Question: I'm estimating a probability density function (pdf) using matlab.
The code is like this
'''
xi = -2:0.1:2;
a1 = normpdf(xi, 1, 0.3);
a2 = normpdf(xi, -1, 0.3);
subplot(211);
plot(xi, a1+a2);
[f, xs] = ksdensity(a1+a2);
subplot(212);
plot(xs, f);
'''
and pics like this

You see the estimation is not working at all.
So what's wrong here? BTW is there other pdf estimation methods in matlab?
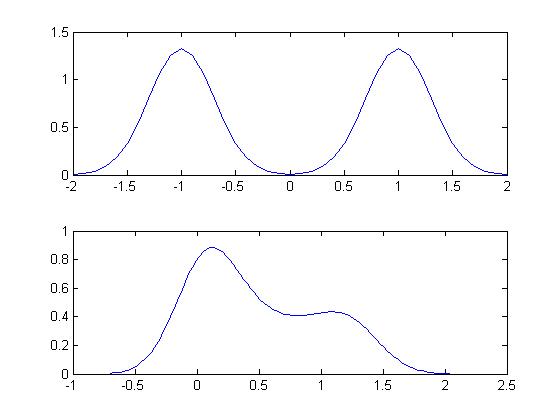
Answer: Is this closer to what you expect?
The 'ksdensity' function expects a vector of samples from the distribution, whereas you were feeding it the values of the probability density function.
'''
>> xi = -3:0.1:3;
>> p1 = normpdf(xi, 1, 0.3);
>> p2 = normpdf(xi,-1, 0.3);
>> subplot(211)
>> plot(xi, 0.5*p1+0.5*p2)
>> a1 = 1 + 0.3 * randn(10000,1); % construct the same distribution
>> a2 = -1 + 0.3 * randn(10000,1); % construct the same distribution
>> [f, xs] = ksdensity([a1;a2]);
>> subplot(212)
>> plot(xs, f)
'''